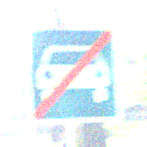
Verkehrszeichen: EndeKraftfahrstrasse
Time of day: MorningAfternoon
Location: Outdoor (Nature)
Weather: Clear
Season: NotSpecified
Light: Natural